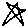
Label: star